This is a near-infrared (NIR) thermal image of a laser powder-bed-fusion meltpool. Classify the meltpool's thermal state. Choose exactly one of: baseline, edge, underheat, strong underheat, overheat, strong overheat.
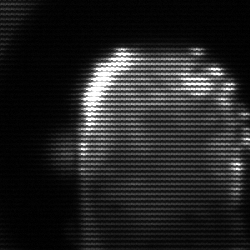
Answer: baseline